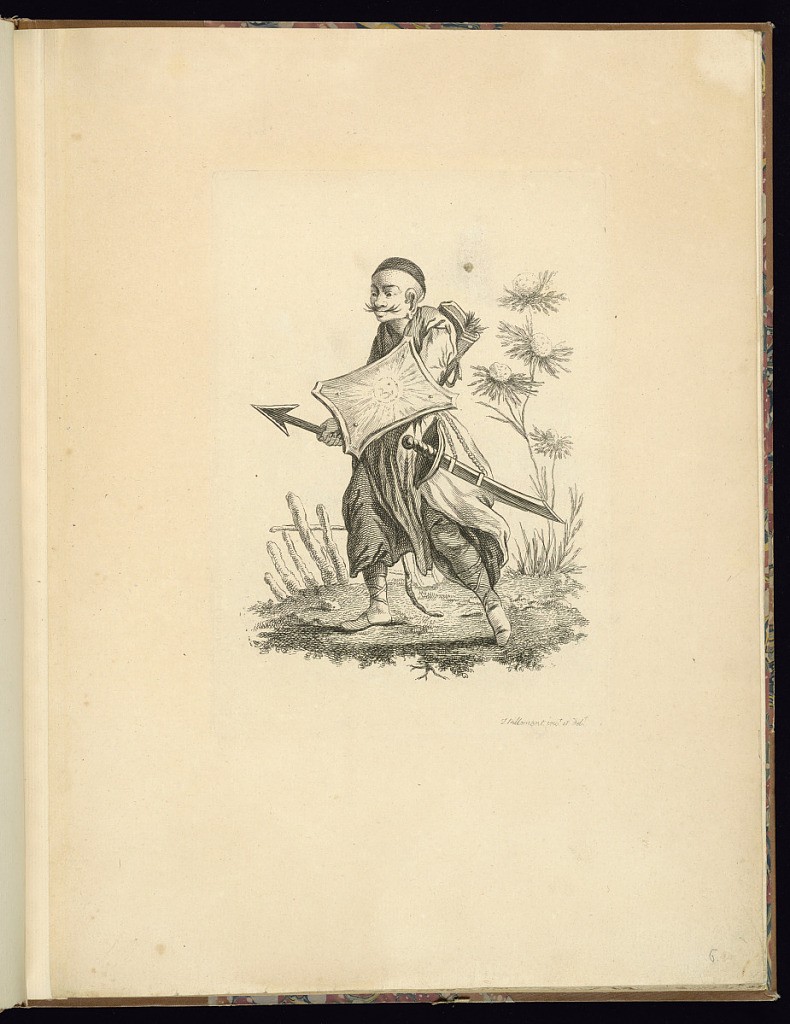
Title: Man with Weapons
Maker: Jean-Baptiste Pillement, French, 1728–1808
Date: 1758
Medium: Etching on laid paper
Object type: Print
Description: Plate from a series of chinoiserie prints depicting figures in landscapes. A man walking in a landscape holding a shield, spear, sword, and a quiver of arrows. The plate is signed.